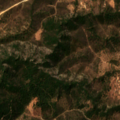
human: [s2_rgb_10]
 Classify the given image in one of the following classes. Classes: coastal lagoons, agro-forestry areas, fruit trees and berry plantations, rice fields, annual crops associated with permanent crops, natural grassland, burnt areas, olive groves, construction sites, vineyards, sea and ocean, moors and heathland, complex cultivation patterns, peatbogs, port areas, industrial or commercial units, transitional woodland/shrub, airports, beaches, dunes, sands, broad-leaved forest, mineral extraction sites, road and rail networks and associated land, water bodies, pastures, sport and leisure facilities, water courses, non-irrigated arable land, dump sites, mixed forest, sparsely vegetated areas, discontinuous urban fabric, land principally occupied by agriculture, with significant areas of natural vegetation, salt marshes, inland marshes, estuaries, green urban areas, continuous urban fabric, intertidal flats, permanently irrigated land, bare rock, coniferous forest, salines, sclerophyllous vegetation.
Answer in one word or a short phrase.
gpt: land principally occupied by agriculture, with significant areas of natural vegetation, broad-leaved forest